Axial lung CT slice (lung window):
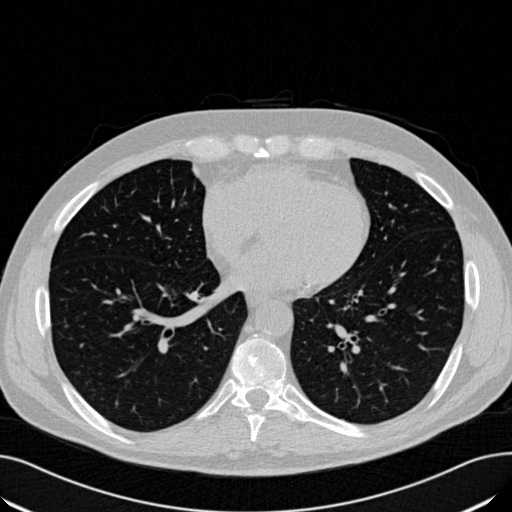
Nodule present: no